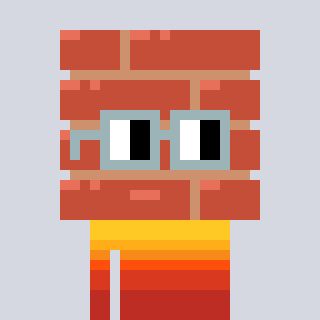
a pixel art character with square dark gray glasses, a wall-shaped head and a teal-colored body on a cool background